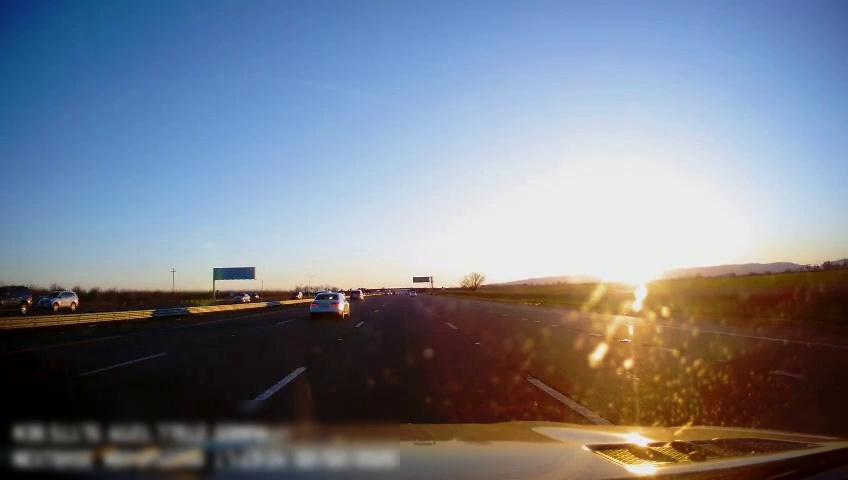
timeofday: Day
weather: Sunny
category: Drivable Space
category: Vehicles | SUV
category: Vehicles | SUV
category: Vehicles | Car
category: Vehicles | Car
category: Vehicles | SUV
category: Vehicles | SUV
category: Vehicles | Car
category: Vehicles | SUV
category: Lanes | Alternate Lane
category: Lanes | Alternate Lane
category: Lanes | Current Lane
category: Lanes | Current Lane
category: Lanes | Alternate Lane
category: Lanes | Alternate Lane
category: Traffic | Signs